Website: bh-photo
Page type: account-selection
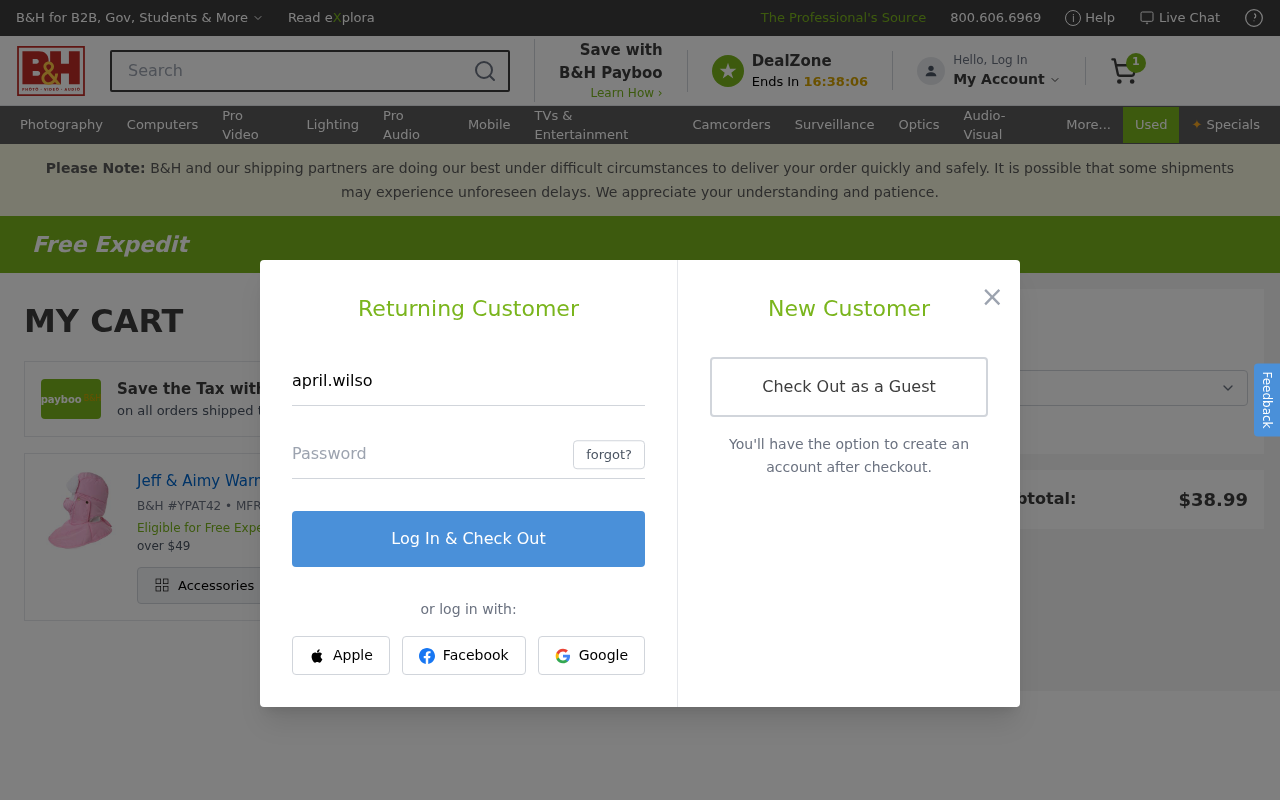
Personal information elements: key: PII_EMAIL
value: april.wilson@hotmail.com
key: PII_POSTCODE
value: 34553
Product elements: key: PRODUCT1_NAME
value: Jeff & Aimy Warm Fleece Balaclava Ski Full Face Mask Neck Warmer Winter Sports Cap
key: PRODUCT1_QUANTITY
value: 1
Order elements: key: ORDER_NUM_ITEMS
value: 1
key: ORDER_SUBTOTAL
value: $38.99
Search elements: key: HEADER_SEARCH
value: Search
Other elements: key: BH_ITEM_NUMBER
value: YPAT42
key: MFR_NUMBER
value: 52871I